高三 · 代数
如图是函数 $y=f(x)$ 的导函数 $y=f^{\prime}(x)$ 的图象, 给出下列命题:

(1) 2 是函数 $y=f(x)$ 的极值点;

(2) 1 是函数 $y=f(x)$ 的极值点;

(3) $y=f(x)$ 的图象在 $x=0$ 处切线的斜率小于零;

(4)函数 $y=f(x)$ 在区间 $(-2,2)$ 上单调递增.

则正确命题的序号是 ( )

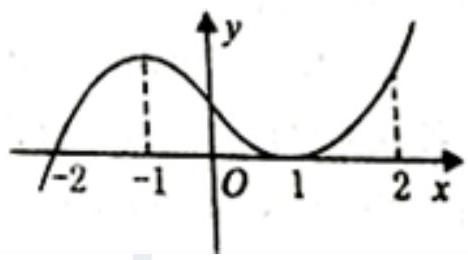
A. (1)(3)
B. (2)(4)
C. (2)(3)
D. (1)(4)
答案: D
解析: 根据导函数图像可知, -2 是导函数得零点且 -2 的左右两侧导函数值符号异号, 故 -2 是极值点, 1 不是极值点, 因为 1 的左右两侧导函数符号不一致, 0 处的导函数值即为此点的切线斜率显然为正值, 导函数在 $(-2,2)$ 恒大等于零, 故为函数的增区间, 所以选 D